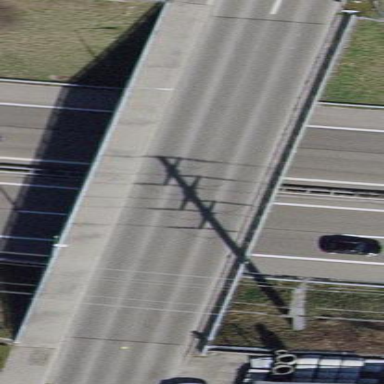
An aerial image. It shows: Man-made bridge.